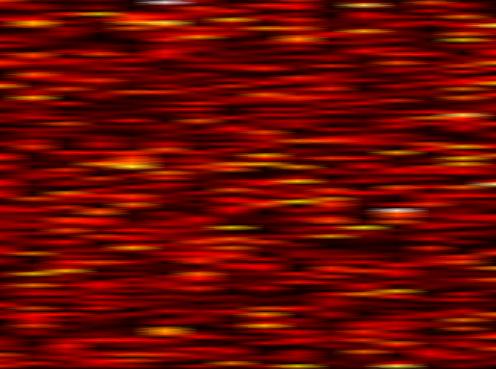
Label: WOLA